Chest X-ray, AP view. Patient: 15 years old, sex M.
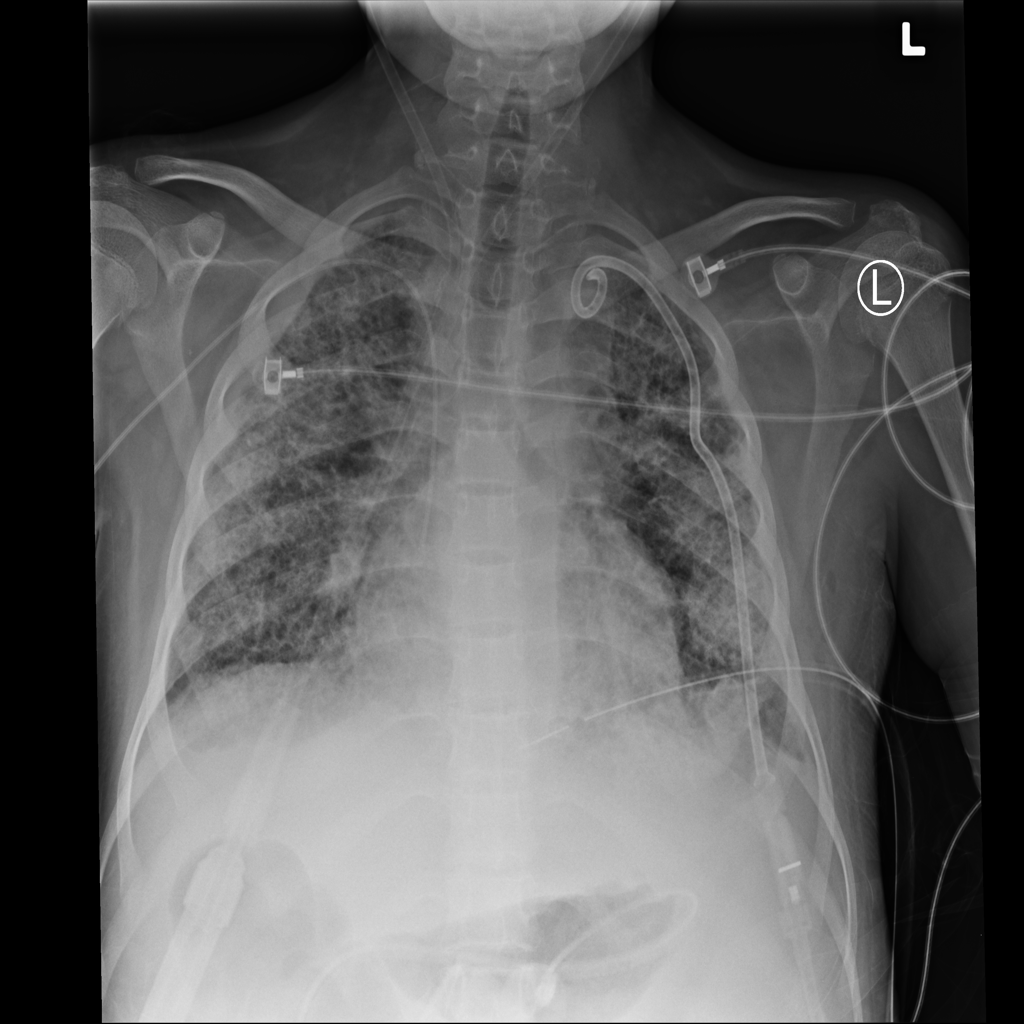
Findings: Infiltration, Pleural_Thickening, Pneumonia